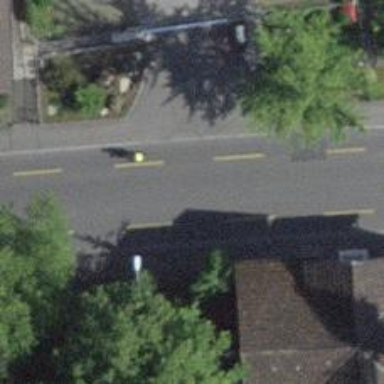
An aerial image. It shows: Residential road with asphalt surface. There is separate cycle lane and sidewalks on both sides.